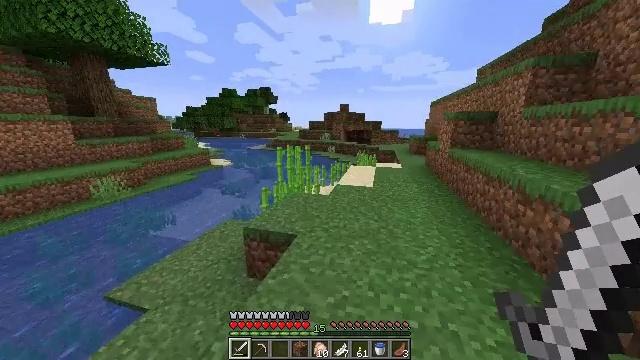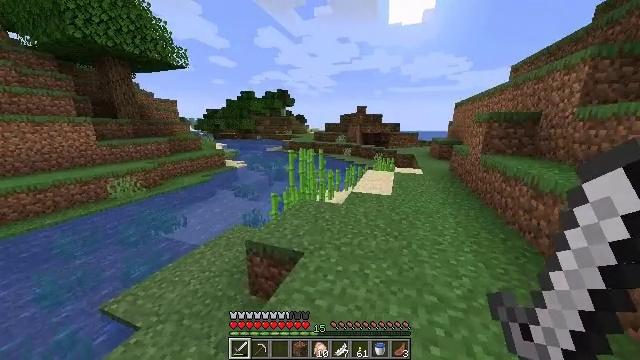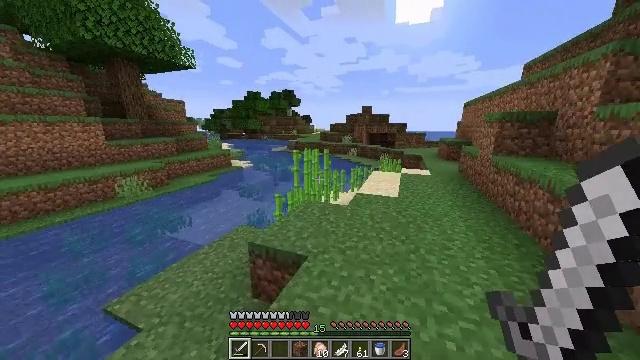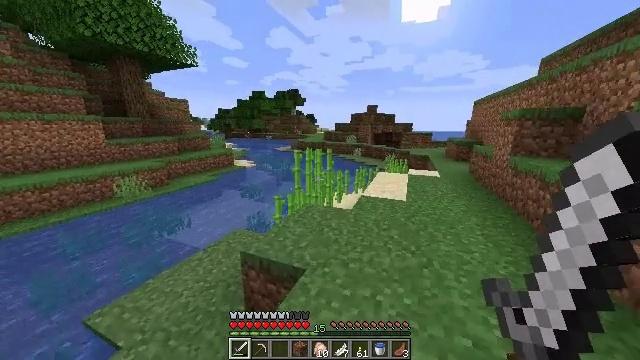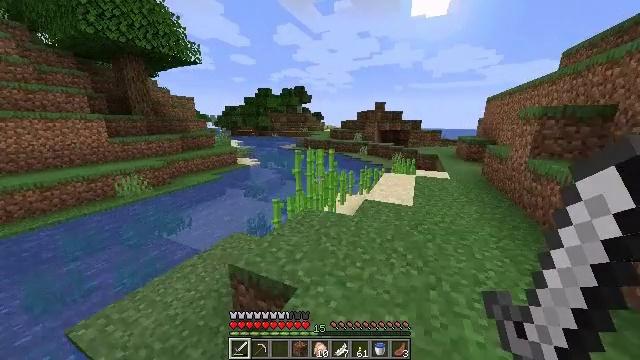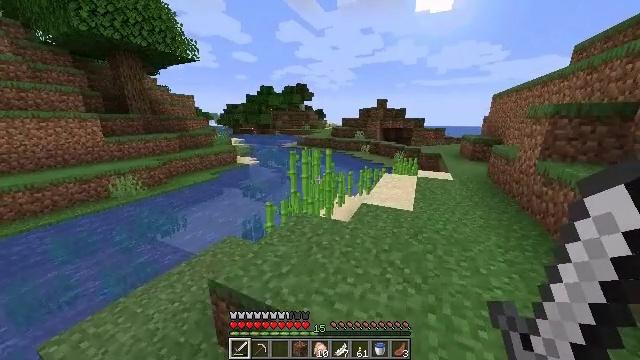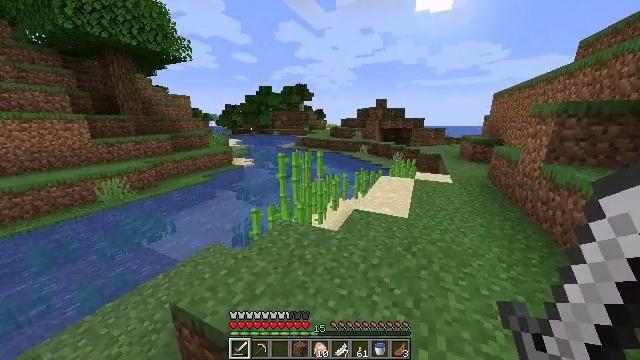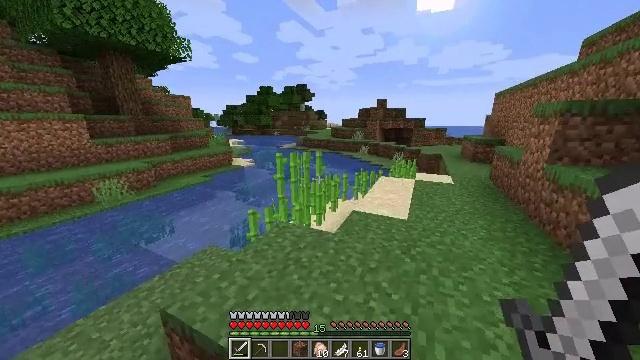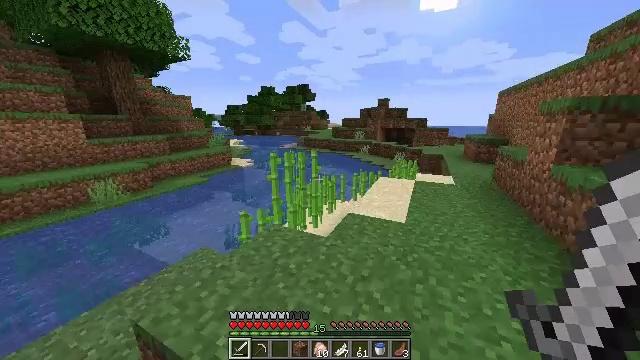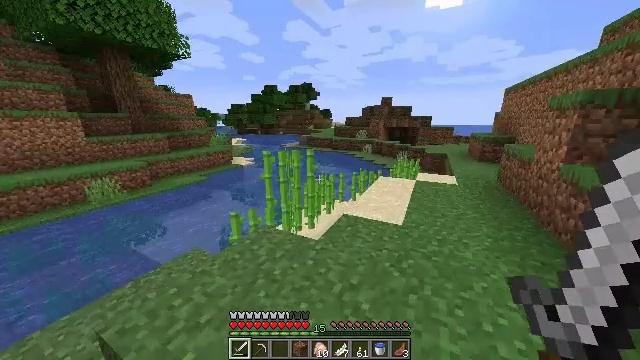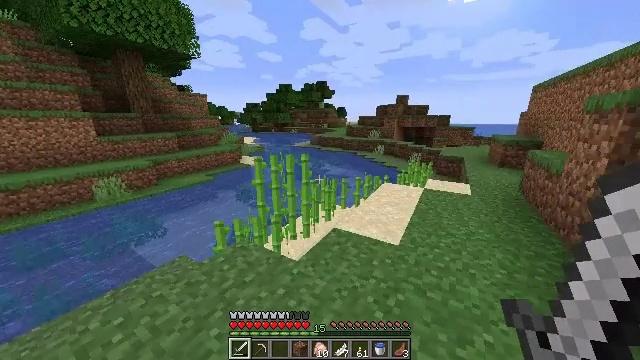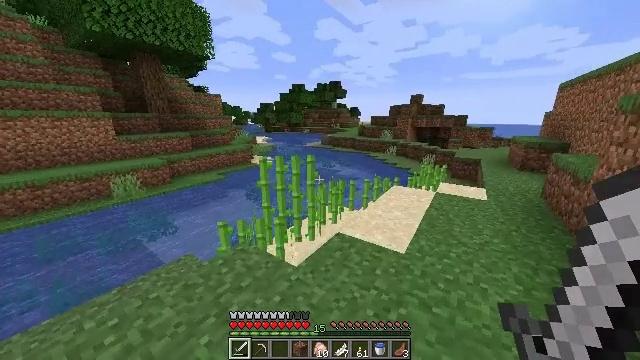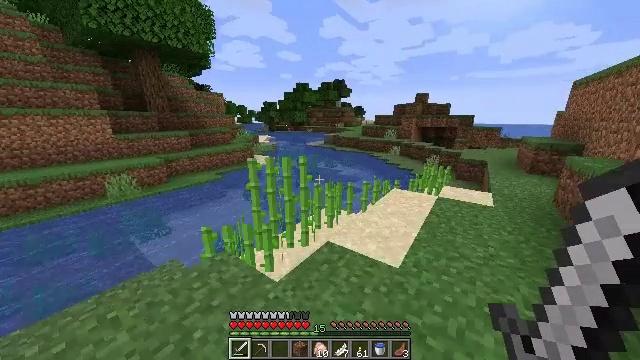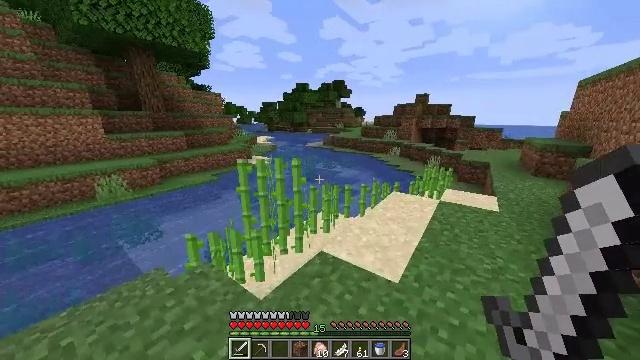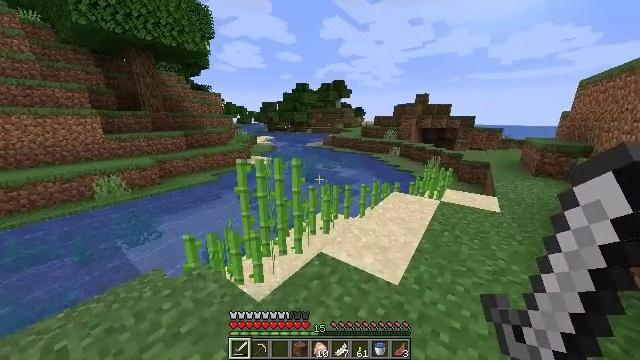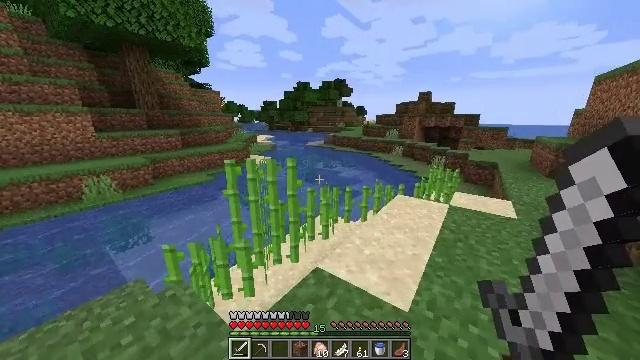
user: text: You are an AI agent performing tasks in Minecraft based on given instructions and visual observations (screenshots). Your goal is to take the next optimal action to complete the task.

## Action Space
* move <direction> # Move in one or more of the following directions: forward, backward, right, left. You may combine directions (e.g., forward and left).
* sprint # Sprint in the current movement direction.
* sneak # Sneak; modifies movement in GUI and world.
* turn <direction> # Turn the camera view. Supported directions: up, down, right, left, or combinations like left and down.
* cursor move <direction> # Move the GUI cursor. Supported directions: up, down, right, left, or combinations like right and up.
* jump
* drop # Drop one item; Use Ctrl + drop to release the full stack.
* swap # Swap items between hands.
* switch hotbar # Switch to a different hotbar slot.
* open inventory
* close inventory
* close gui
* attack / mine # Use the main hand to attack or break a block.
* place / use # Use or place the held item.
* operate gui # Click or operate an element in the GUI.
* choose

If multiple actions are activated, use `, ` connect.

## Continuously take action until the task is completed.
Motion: motion action
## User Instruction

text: Attack the ground to gather sand.
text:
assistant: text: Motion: move forward, turn left
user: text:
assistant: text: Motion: move forward, turn left
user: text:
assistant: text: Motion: move forward and move right, turn left
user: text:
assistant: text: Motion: move forward and move right, turn left
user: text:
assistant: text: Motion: move forward and move right
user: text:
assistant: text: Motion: move forward and move right
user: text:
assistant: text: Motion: move forward and move right
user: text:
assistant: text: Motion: move forward and move right
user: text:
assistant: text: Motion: move forward and move right, turn left
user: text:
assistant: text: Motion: move forward and move right, turn left
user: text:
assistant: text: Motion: move forward and move right, turn left
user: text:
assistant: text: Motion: move forward, turn left
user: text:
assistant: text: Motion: move forward
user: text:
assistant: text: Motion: move forward
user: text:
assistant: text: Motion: move forward
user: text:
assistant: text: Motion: move forward
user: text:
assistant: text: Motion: move forward, turn left and down
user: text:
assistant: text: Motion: turn left and down
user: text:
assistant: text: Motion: turn left and down
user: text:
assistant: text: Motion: turn left
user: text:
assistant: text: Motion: no_op
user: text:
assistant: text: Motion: no_op
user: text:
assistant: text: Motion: no_op
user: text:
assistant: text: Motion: no_op
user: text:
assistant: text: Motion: turn right
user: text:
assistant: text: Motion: turn right
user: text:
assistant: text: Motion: turn right
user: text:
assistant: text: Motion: turn right and up
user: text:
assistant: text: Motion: turn right and up
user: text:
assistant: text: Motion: no_op